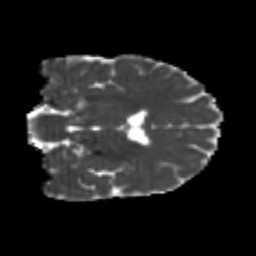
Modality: MD
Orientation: coronal
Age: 26
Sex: female
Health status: healthy
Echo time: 0.074 s